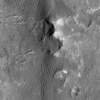
Atmospheric dust classification: not_dusty